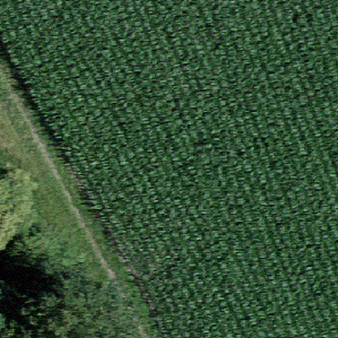
Label: other